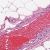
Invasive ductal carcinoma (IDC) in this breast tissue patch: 0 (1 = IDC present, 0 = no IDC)